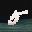
Label: 5